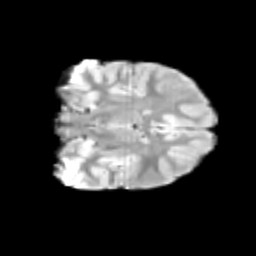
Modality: T2w
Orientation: coronal
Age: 9
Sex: female
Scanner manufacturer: siemens
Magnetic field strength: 3 T
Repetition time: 3.8 s
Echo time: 0.07 s